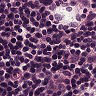
Metastatic tissue present: no